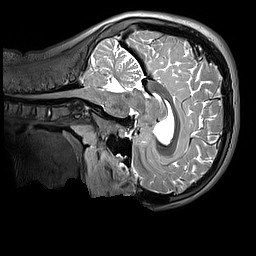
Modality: T2w
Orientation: sagittal
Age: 13
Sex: male
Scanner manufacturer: siemens
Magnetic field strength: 3 T
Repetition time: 3.2 s
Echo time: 0.408 s